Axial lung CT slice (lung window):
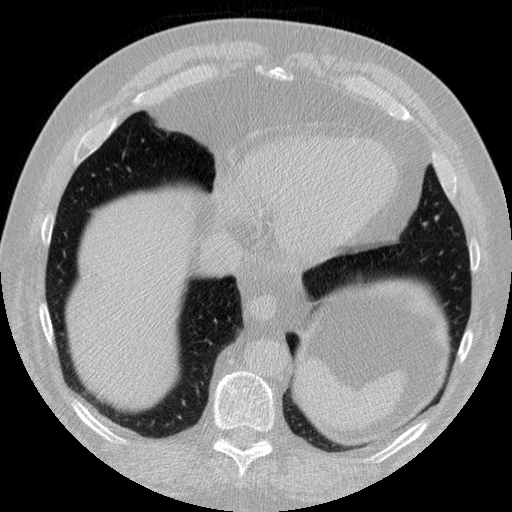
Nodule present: no